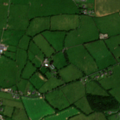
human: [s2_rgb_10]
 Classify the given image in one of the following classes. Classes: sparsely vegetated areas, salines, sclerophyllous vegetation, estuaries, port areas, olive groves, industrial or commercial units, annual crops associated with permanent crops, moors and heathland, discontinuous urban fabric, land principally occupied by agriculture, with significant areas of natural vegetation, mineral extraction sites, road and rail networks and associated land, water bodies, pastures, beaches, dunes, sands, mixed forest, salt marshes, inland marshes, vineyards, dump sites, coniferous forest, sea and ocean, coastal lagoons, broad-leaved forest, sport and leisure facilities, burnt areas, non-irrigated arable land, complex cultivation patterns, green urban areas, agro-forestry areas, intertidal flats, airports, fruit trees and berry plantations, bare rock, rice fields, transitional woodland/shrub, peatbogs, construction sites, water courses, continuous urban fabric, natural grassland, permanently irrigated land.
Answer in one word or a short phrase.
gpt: non-irrigated arable land, pastures